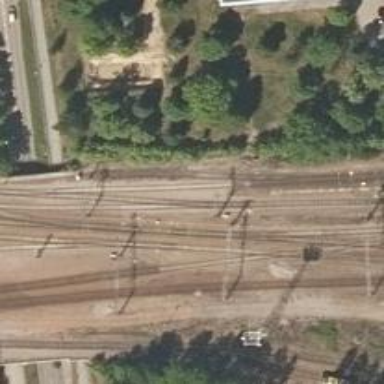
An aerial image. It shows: Railway yard with electrified contact lines.